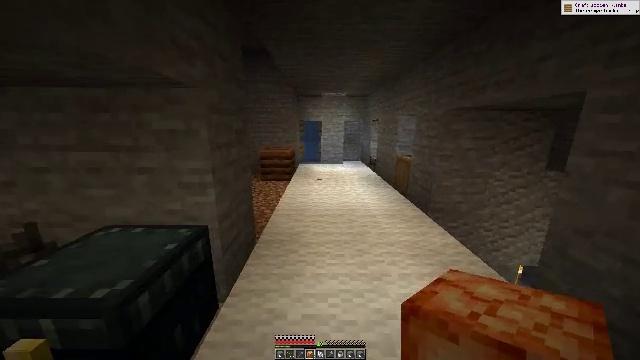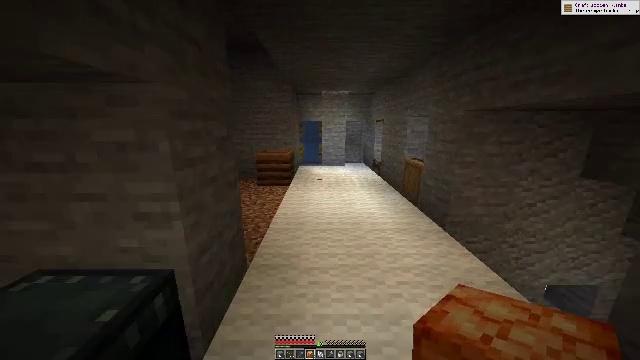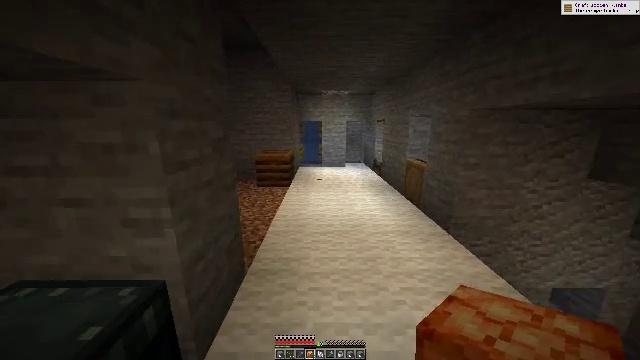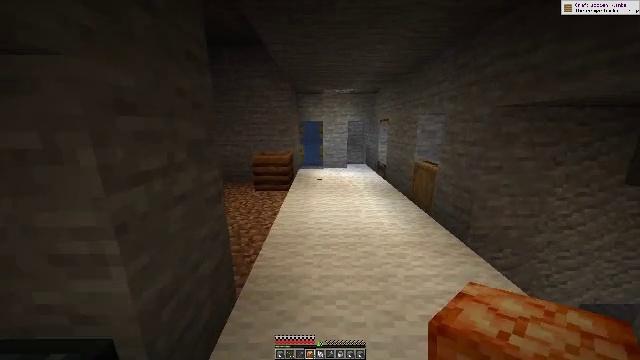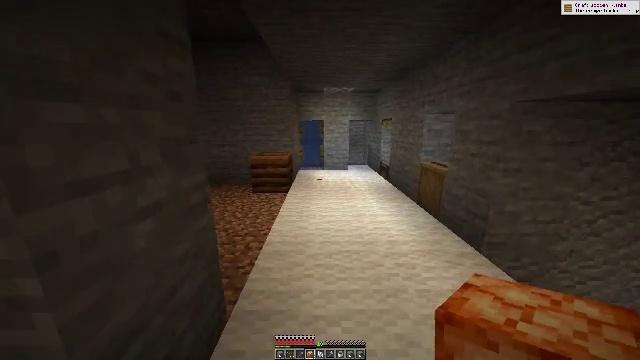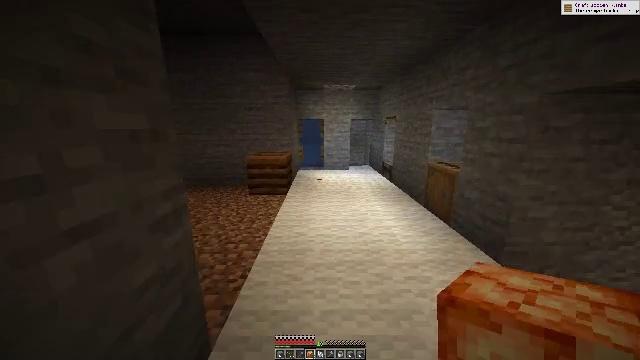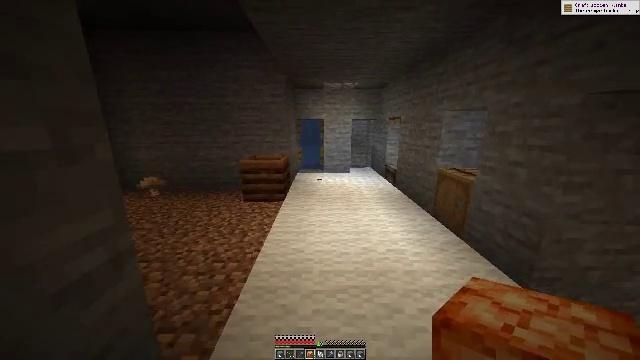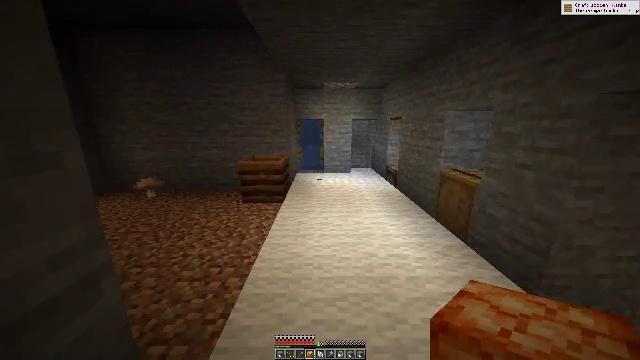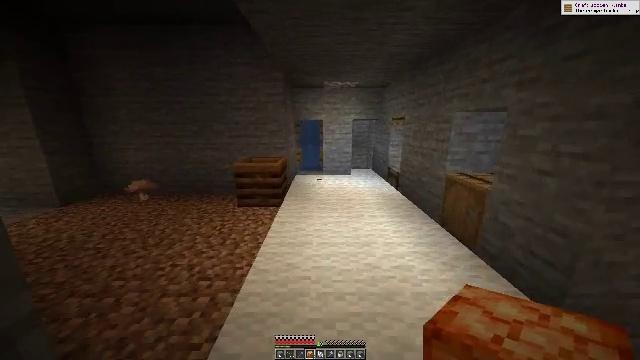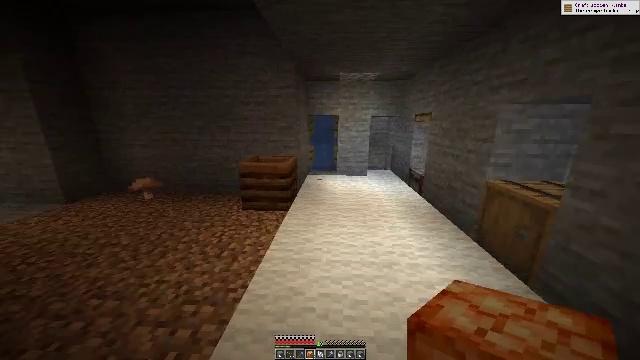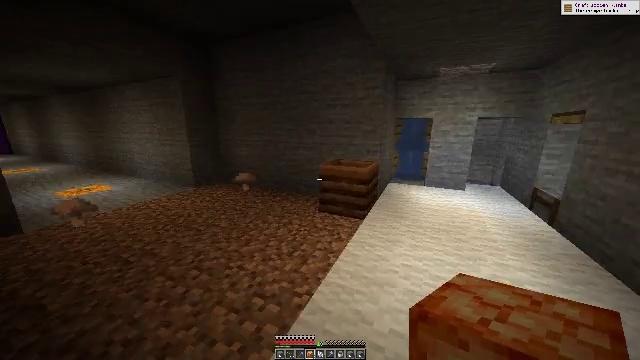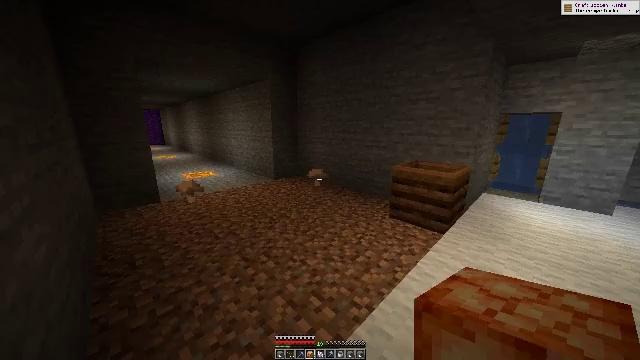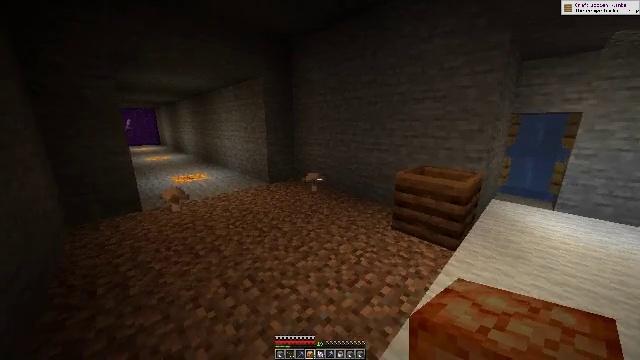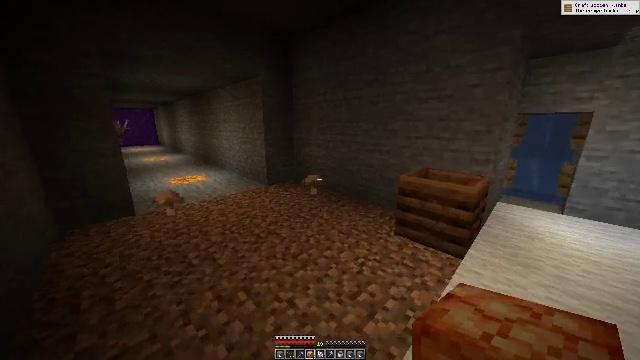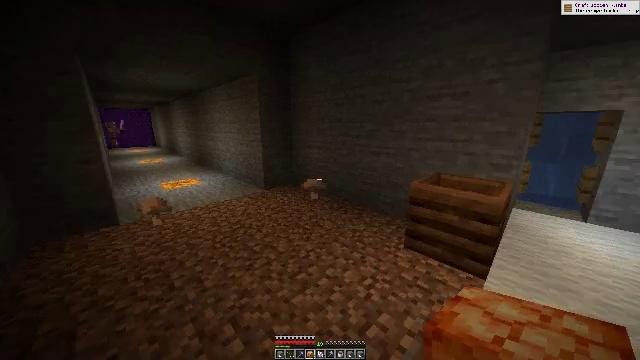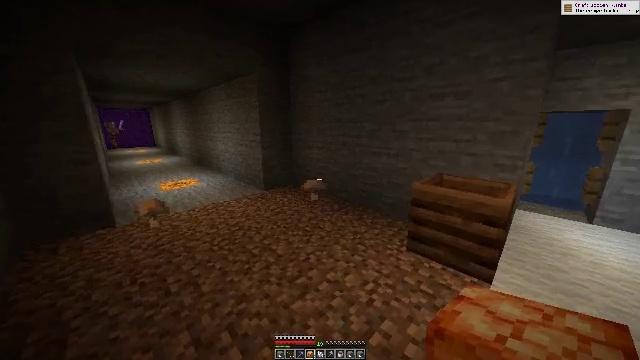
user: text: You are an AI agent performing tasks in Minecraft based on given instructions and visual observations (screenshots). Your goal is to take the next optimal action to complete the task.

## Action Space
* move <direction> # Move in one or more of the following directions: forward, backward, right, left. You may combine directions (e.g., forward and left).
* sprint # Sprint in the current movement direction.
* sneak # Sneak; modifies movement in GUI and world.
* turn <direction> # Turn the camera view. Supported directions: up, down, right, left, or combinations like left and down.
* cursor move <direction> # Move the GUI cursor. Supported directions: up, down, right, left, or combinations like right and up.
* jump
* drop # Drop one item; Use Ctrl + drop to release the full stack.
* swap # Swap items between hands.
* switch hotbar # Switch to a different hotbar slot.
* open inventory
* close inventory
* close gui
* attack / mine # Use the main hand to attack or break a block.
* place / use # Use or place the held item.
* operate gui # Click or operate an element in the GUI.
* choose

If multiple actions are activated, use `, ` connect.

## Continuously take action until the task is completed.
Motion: motion action
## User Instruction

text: Drop a golden chestplate.
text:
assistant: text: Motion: move forward
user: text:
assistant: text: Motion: move forward
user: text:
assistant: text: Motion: move forward
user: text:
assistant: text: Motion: move forward
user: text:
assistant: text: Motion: move forward
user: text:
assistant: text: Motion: move forward
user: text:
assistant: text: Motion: move forward
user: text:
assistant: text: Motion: move forward
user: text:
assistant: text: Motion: move forward, turn left
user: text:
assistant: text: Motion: move forward, turn left
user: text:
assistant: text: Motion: move forward, turn left
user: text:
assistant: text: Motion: move forward
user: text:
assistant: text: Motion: move forward
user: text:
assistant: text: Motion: move forward
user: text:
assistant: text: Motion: move forward
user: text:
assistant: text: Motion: move forward
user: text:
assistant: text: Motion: move forward
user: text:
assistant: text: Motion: move forward
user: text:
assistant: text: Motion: move forward
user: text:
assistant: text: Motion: move forward, turn left
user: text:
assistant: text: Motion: move forward, turn left
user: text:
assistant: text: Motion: move forward, turn left
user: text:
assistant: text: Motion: move forward
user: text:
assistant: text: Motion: move forward
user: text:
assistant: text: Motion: move forward
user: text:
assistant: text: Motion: move forward
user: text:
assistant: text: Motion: move forward
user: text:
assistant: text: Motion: move forward
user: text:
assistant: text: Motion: move forward
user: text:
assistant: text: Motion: move forward